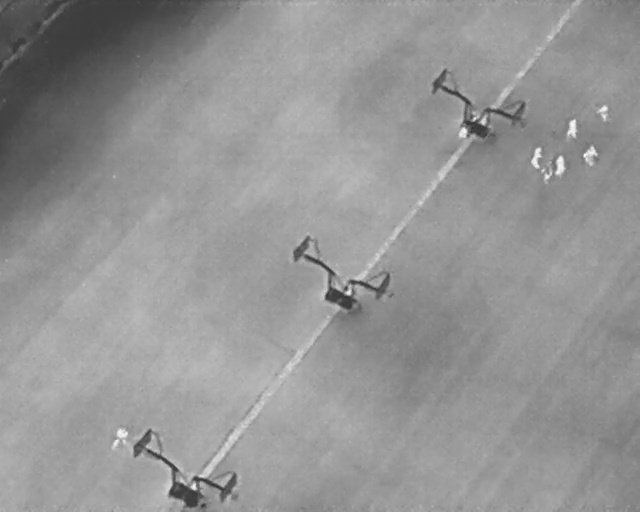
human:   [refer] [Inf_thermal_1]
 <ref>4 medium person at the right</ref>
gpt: <box>[[90, 28, 93, 31, 2], [85, 31, 89, 33, 2], [83, 32, 87, 34, 2], [81, 29, 85, 31, 5]]</box>

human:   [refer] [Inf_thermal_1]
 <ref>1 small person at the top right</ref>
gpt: <box>[[71, 25, 73, 26, 2]]</box>

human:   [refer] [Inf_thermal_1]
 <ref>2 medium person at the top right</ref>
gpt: <box>[[92, 20, 95, 23, 2], [87, 23, 91, 25, 2]]</box>

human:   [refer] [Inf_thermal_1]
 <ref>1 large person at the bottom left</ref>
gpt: <box>[[16, 83, 20, 87, 2]]</box>